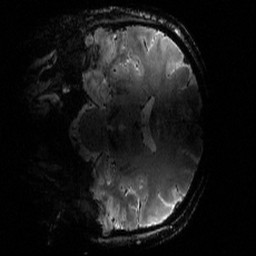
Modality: T2starw
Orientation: coronal
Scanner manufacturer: siemens
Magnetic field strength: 6.98 T
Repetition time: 3.7 s
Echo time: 0.016 s